Interaction volume radius: 5 \u00c5
Interaction volume height: 10 \u00c5
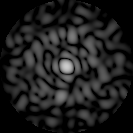
Disorder parameter: 0.7975